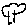
Label: tree